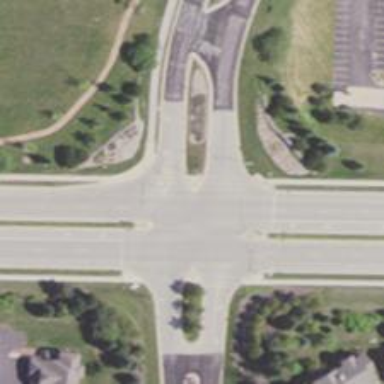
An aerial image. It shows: Marked crossing with lines on the road.